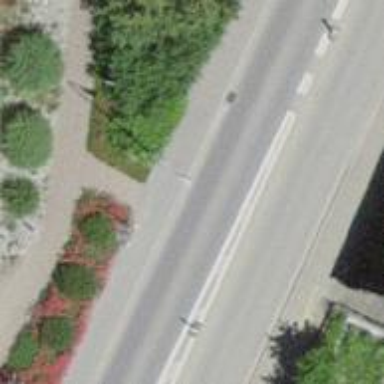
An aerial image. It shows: Sidewalk.